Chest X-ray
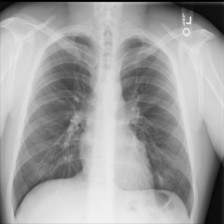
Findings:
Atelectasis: negative
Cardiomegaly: negative
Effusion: negative
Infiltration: negative
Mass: negative
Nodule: negative
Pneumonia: negative
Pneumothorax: negative
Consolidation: negative
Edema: negative
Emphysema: negative
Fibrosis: negative
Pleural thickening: negative
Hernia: negative